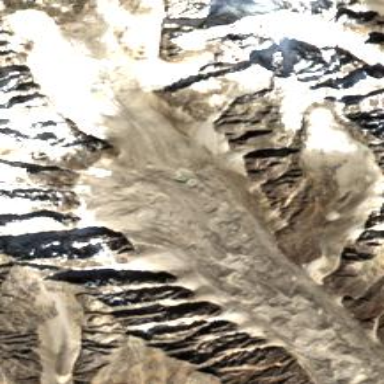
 type of loose rock debris on the surface."